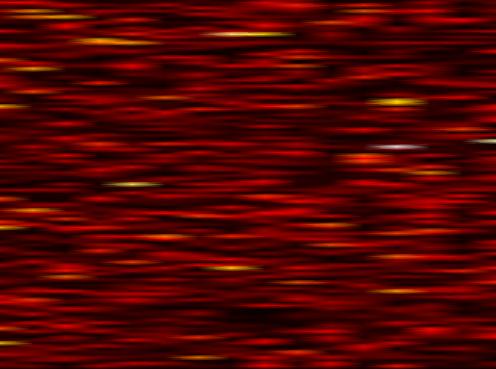
Label: OFDM